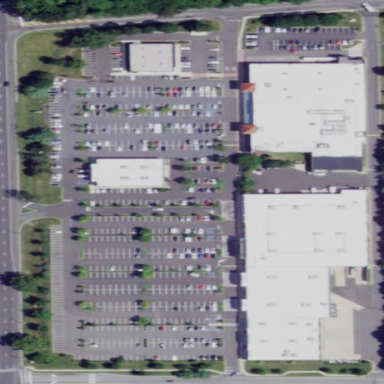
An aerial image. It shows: Retail area.